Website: crate-barrel
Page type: billing-address
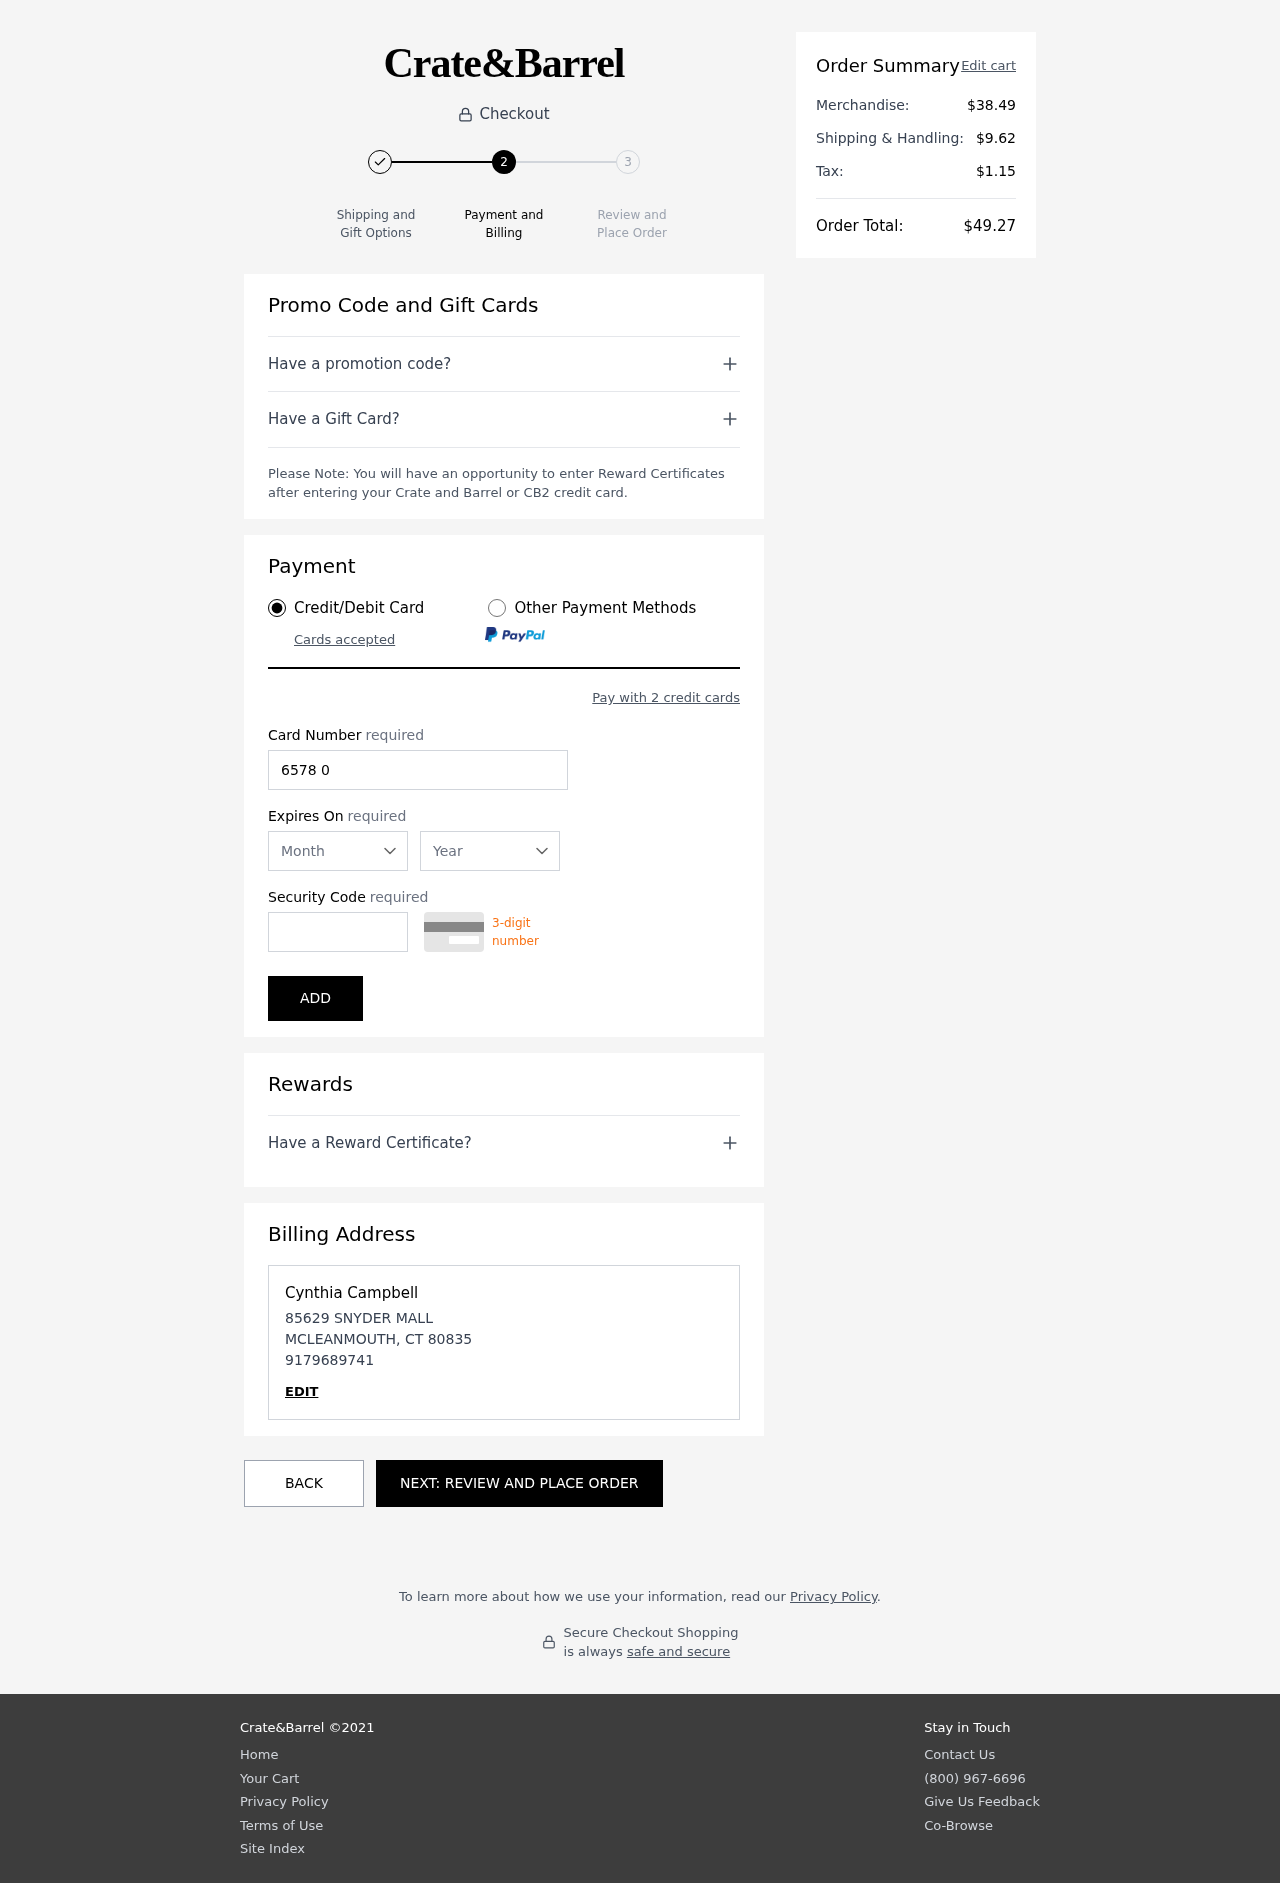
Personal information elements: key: PII_CARD_CVV
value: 352
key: PII_CARD_EXPIRY_MONTH
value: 02
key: PII_CARD_EXPIRY_YEAR
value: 29
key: PII_CARD_NUMBER
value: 6578 0746 2863 8094
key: PII_CITY
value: MCLEANMOUTH
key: PII_FULLNAME
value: Cynthia Campbell
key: PII_PHONE
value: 9179689741
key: PII_POSTCODE
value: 80835
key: PII_STATE_ABBR
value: CT
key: PII_STREET
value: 85629 SNYDER MALL
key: PII_FIRSTNAME
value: Cynthia
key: PII_LASTNAME
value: Campbell
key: PII_PHONE_LINE
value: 9741
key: PII_PHONE_SUFFIX
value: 9741
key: PII_POSTCODE_FULL
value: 80835
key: PII_PHONE2
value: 9179689741
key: PII_PHONE3
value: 9179689741
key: PII_FULLNAME2
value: Cynthia Campbell
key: PII_FULLNAME3
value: Cynthia Campbell
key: PII_FIRSTNAME2
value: Cynthia
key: PII_FIRSTNAME3
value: Cynthia
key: PII_LASTNAME2
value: Campbell
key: PII_LASTNAME3
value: Campbell
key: PII_FIRSTNAME_DERIVED
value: Cynthia
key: PII_LASTNAME_DERIVED
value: Campbell
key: PII_PHONE_NUMERIC
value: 9179689741
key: PII_PHONE_LINE_NUMERIC
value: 9741
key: PII_PHONE_SUFFIX_NUMERIC
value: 9741
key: PII_POSTCODE_NUMERIC
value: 80835
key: PII_PHONE2_NUMERIC
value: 9179689741
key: PII_PHONE3_NUMERIC
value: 9179689741
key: PII_FULLNAME_DERIVED
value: Cynthia Campbell
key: PII_NAME_FULL_DERIVED
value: Cynthia Campbell
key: PII_PHONE_DIGITS
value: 9179689741
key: PII_PHONE_LAST4
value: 9741
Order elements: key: ORDER_SUBTOTAL
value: $38.49
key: ORDER_SHIPPING_COST
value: $9.62
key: ORDER_TAX
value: $1.15
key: ORDER_TOTAL
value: $49.27